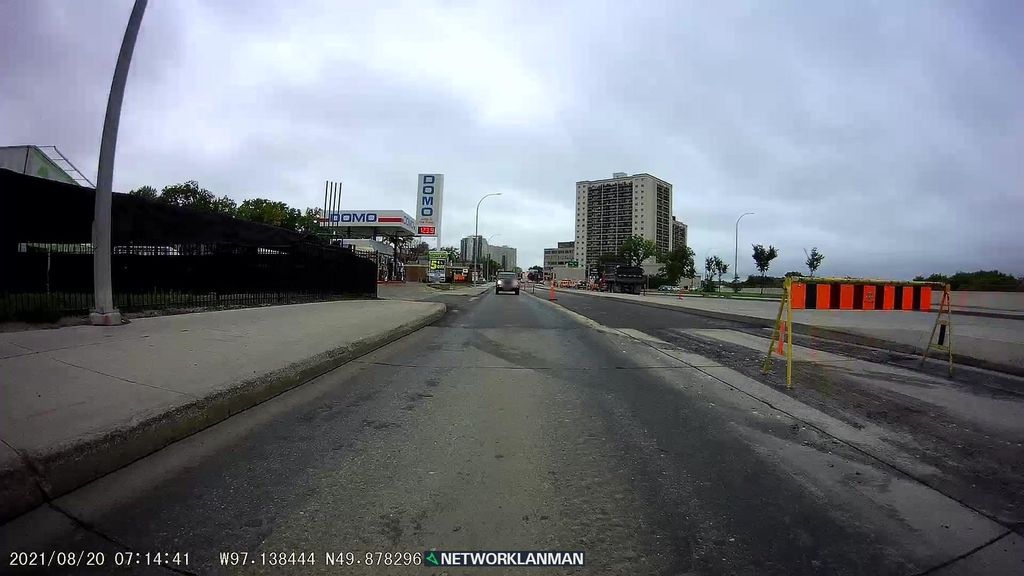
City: winnipeg